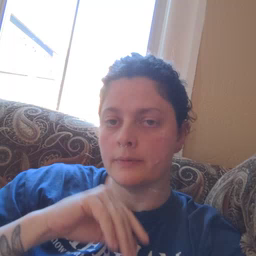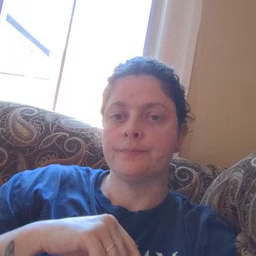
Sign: old